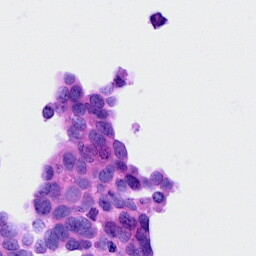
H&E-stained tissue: Ovarian